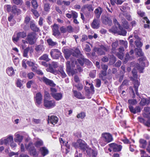
Tumor epithelial tissue: yes
Tumor-associated stroma tissue: no
Normal tissue: no